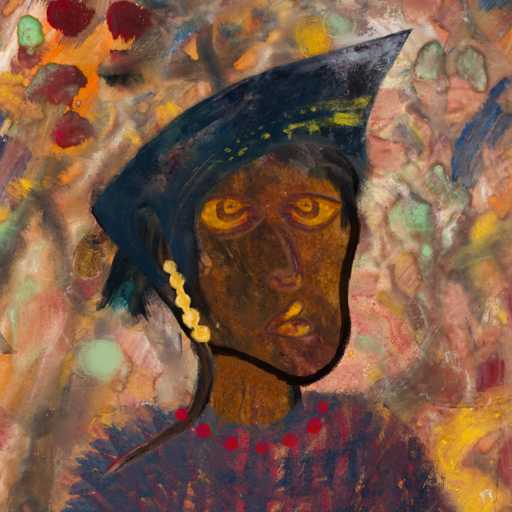
Background: Mother_And_Son_Mother, Head And Neck Side: Mosgoul, Face Side: Comrade, Bust: In_The_Sun, Hair Side: Pipe, Head Accessory: Irani, Second Necklace: Blank, Necklace: Irani_3, Baby: Blank